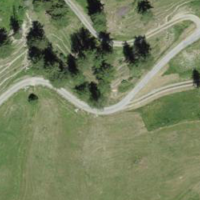
EUNIS habitat code: 26
Species observed at this site:
Helix pomatia